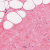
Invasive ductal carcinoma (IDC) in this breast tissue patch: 0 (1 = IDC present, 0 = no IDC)